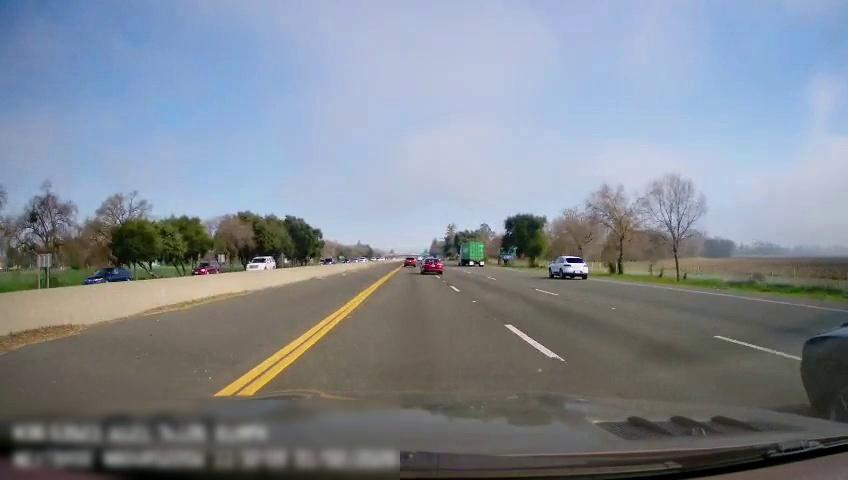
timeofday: Day
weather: Sunny
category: Drivable Space
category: Vehicles | Car
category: Vehicles | SUV
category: Vehicles | SUV
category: Vehicles | SUV
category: Vehicles | Car
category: Vehicles | Car
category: Vehicles | Truck
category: Vehicles | SUV
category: Lanes | Current Lane
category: Lanes | Current Lane
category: Lanes | Alternate Lane
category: Lanes | Alternate Lane
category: Traffic | Signs